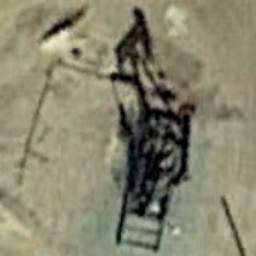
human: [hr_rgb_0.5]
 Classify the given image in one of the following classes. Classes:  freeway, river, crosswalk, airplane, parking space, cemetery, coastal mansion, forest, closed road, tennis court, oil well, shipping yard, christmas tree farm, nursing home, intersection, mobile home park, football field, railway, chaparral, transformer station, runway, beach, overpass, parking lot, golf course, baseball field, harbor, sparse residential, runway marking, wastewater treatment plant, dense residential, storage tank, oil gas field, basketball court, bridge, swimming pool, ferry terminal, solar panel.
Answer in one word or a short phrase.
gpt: oil well